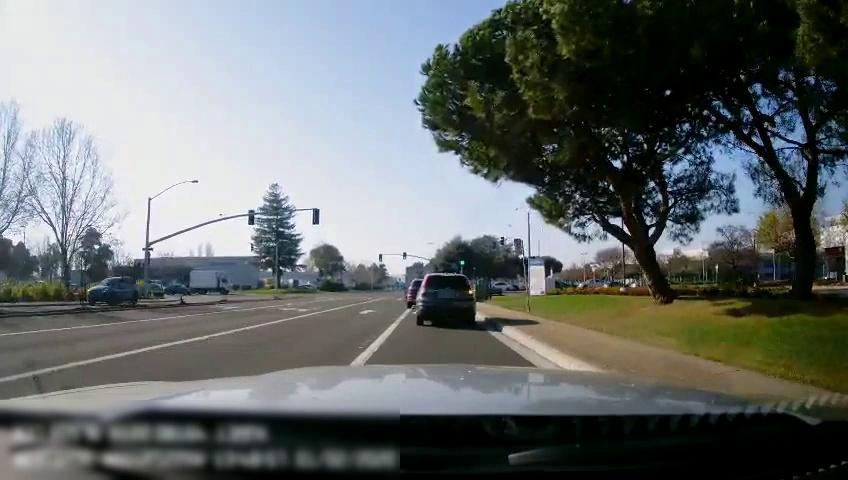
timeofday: Day
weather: Sunny
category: Drivable Space
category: Drivable Space
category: Vehicles | Car
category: Vehicles | SUV
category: Vehicles | SUV
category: Vehicles | Truck
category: Vehicles | SUV
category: Vehicles | Car
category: Lanes | Current Lane
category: Lanes | Alternate Lane
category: Lanes | Alternate Lane
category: Traffic | Lights
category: Traffic | Lights
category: Traffic | Signs
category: Traffic | Lights